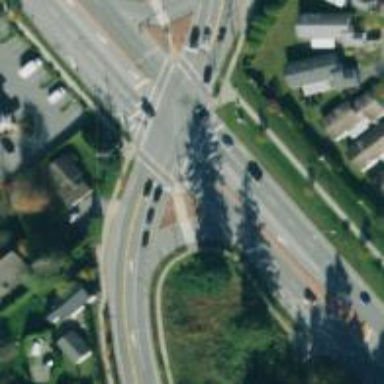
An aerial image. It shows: Crossing with line markings on the road.